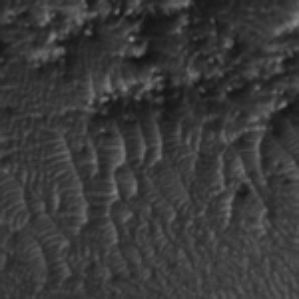
Label: frost